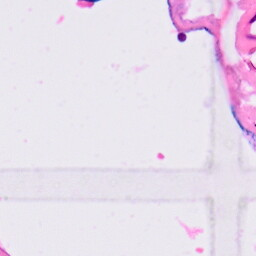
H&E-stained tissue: Lung